Field crop: maize
Growth stage: 2
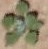
Species: chenopodium